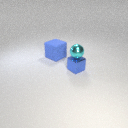
small blue metal cube to the right of large blue rubber cube